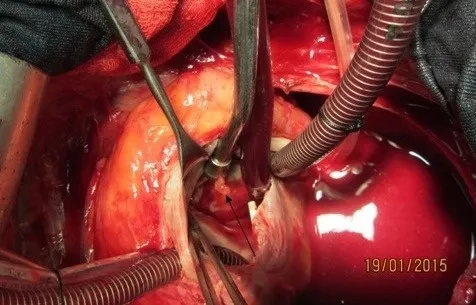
Vegetation in entrance of fistula tract to right atrium in tip of suction (black arrow).
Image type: medical_photograph (other_medical_photograph)